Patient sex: M
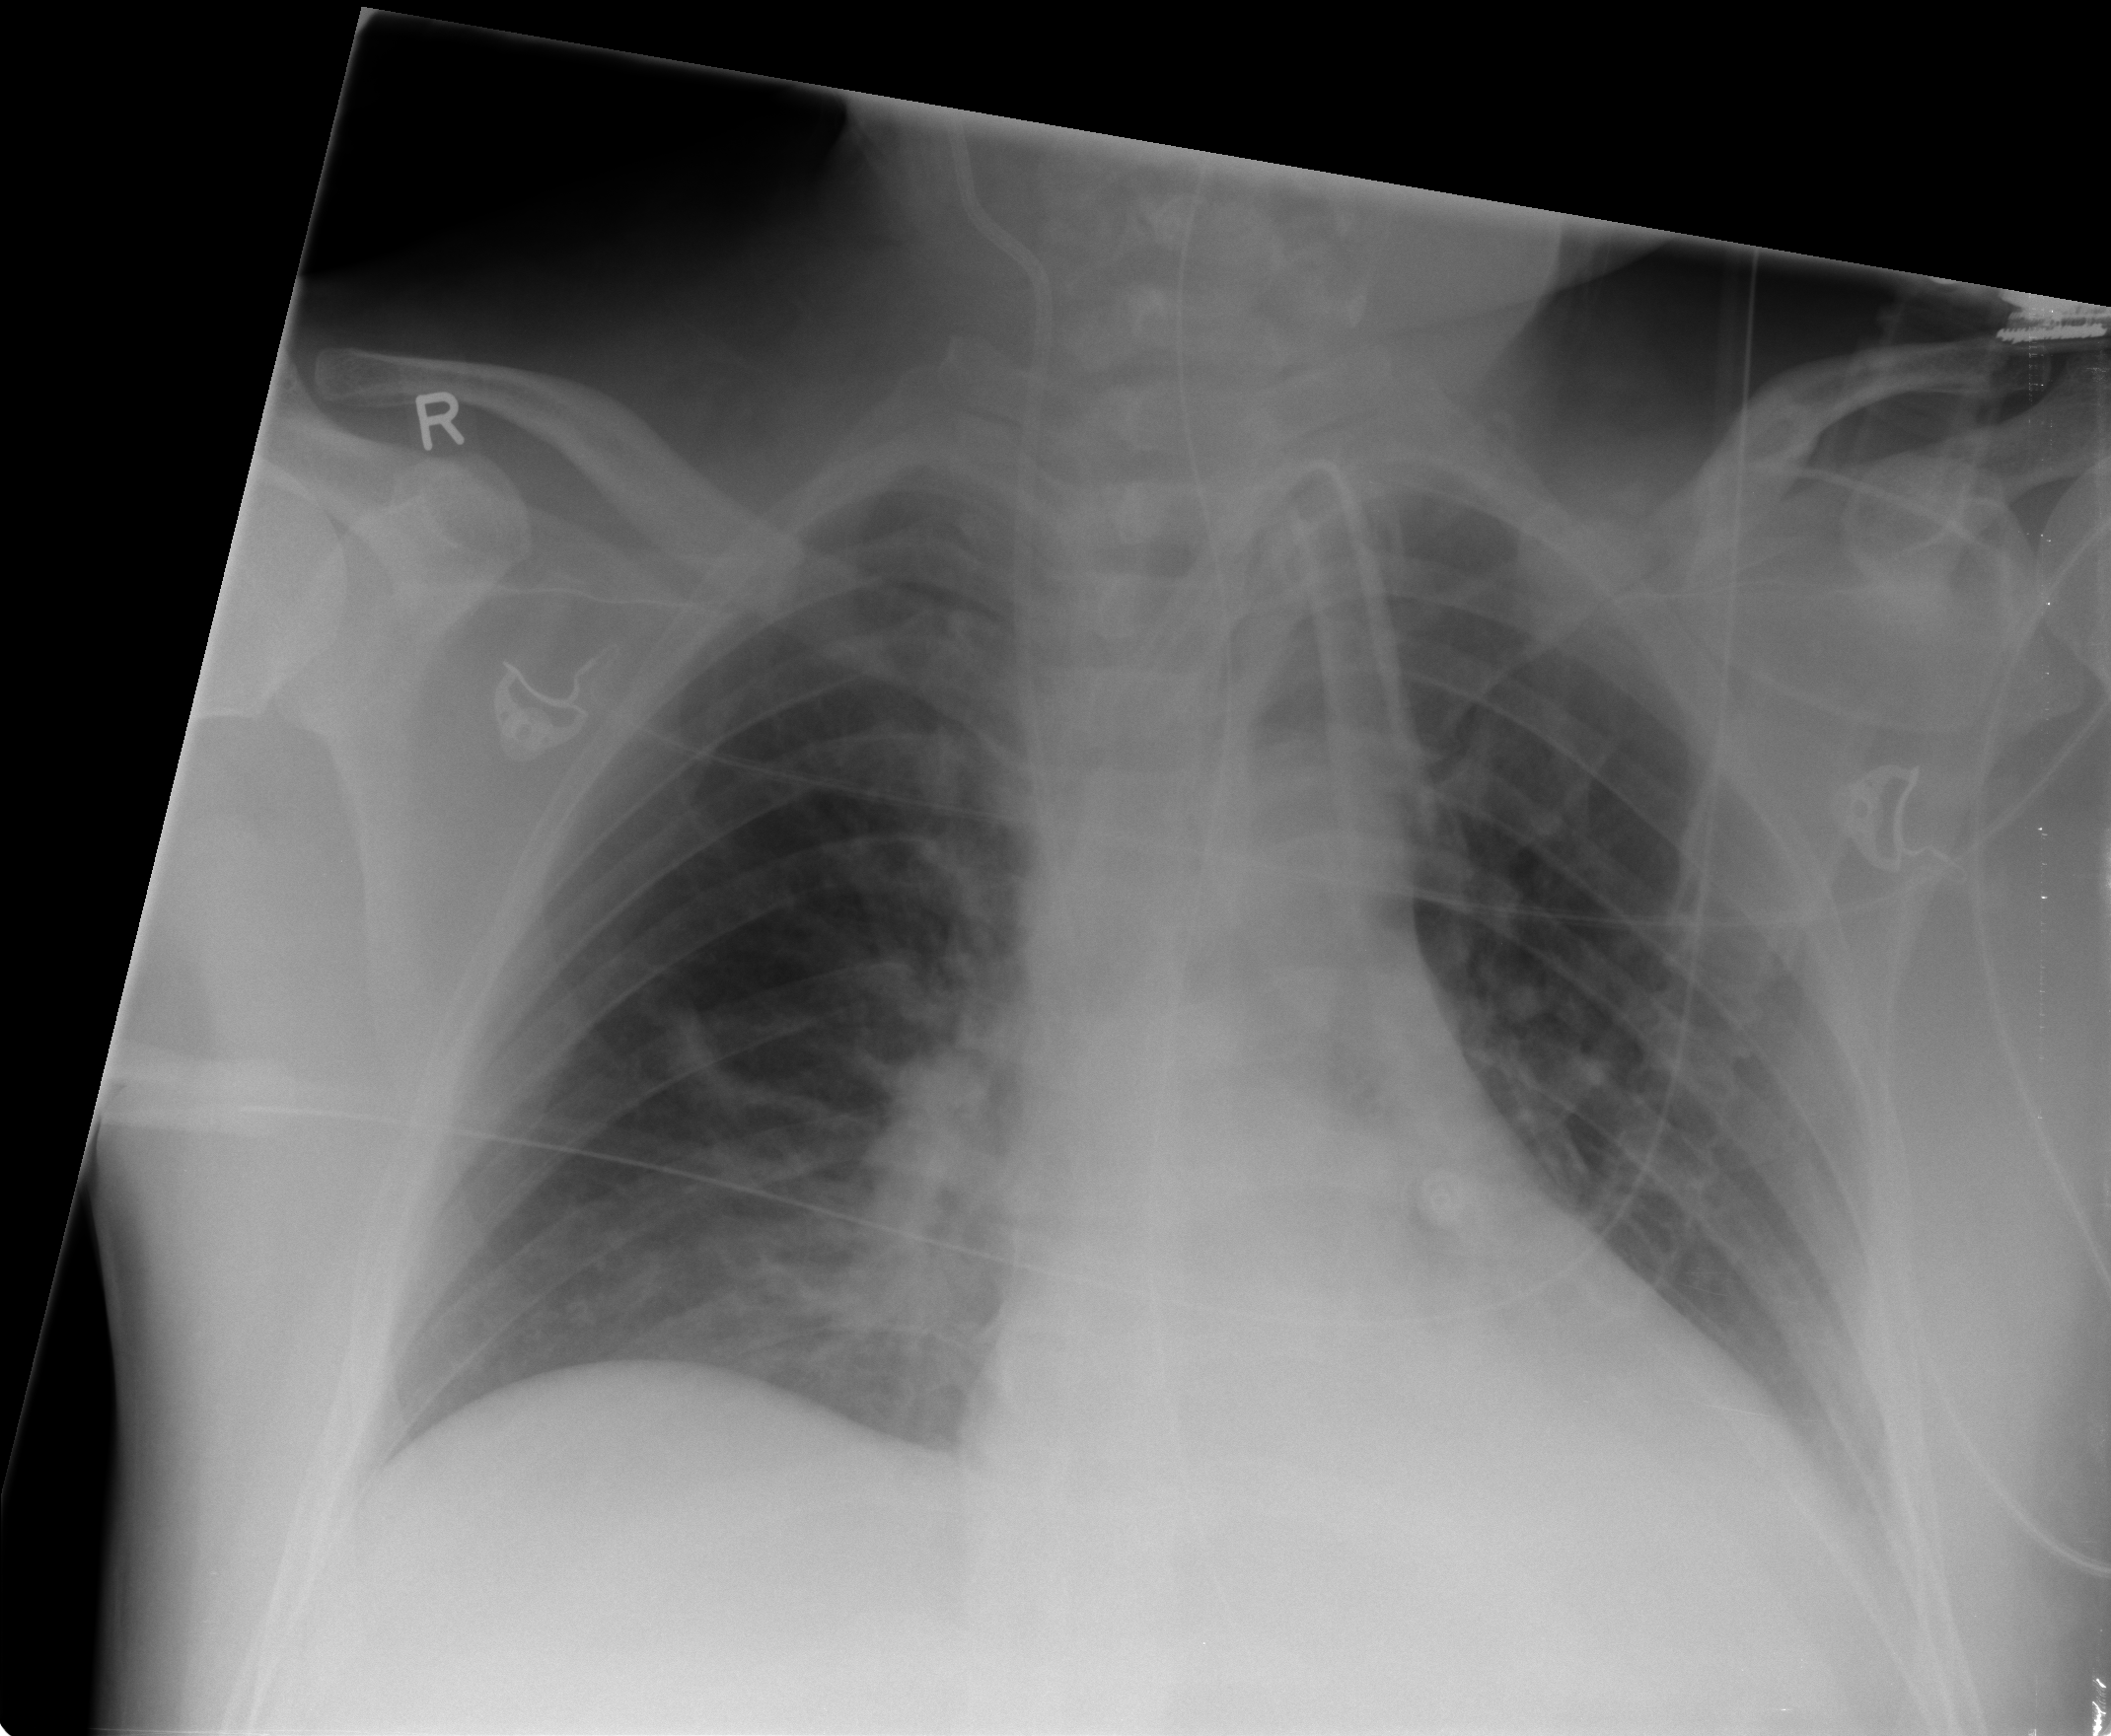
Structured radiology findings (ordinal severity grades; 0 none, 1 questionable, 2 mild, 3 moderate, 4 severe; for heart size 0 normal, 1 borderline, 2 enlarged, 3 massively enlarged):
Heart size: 1
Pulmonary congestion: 0
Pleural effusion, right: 0
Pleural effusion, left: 2
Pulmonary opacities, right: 0
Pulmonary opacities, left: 0
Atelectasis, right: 2
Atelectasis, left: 0